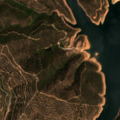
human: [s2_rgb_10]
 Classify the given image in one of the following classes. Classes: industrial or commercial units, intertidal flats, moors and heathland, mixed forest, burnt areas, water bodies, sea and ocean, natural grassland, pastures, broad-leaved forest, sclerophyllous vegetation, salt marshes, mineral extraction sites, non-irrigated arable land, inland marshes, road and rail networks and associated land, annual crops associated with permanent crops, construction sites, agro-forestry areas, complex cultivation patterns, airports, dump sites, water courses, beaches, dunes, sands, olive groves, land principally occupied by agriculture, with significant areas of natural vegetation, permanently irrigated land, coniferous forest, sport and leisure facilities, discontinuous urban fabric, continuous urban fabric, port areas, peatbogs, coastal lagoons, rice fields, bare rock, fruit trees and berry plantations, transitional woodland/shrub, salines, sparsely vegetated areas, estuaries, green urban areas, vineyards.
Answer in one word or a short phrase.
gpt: broad-leaved forest, sclerophyllous vegetation, transitional woodland/shrub, water bodies